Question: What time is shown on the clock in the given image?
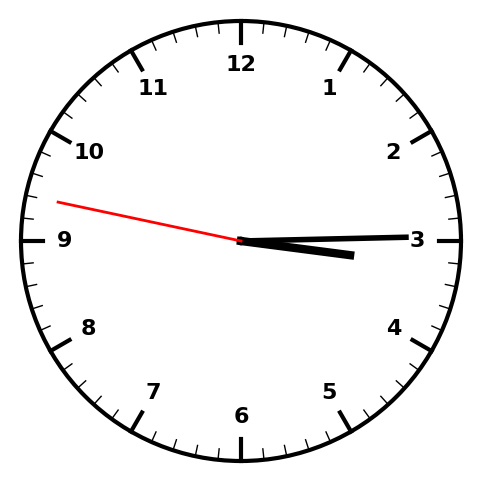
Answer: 03:14:47